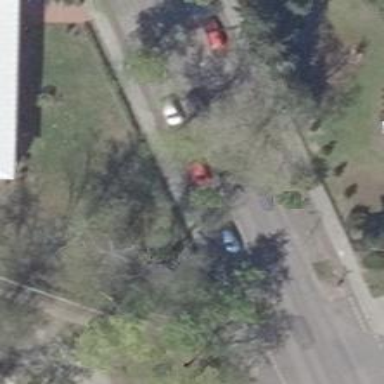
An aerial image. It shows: Beautiful avenue lined with deciduous broadleaved trees.